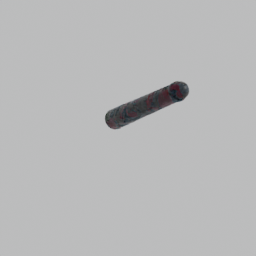
Label: architecture